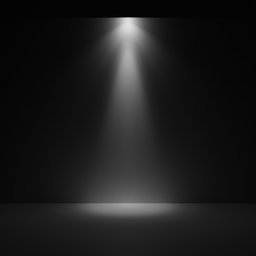
Label: lighting